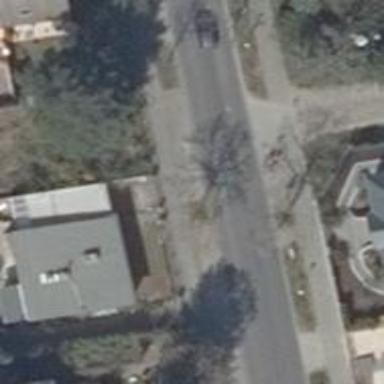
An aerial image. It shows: Residential road with asphalt surface. There are sidewalks on both sides of the road.